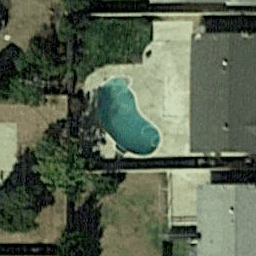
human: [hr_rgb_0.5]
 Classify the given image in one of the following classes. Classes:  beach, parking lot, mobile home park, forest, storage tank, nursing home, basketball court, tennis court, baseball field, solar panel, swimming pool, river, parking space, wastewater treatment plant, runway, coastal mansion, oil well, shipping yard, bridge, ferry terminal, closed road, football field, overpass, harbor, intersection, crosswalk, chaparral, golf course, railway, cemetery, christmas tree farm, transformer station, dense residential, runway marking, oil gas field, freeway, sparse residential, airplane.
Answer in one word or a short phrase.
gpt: swimming pool